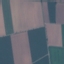
Label: AnnualCrop